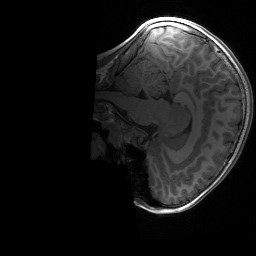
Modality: T1w
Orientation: sagittal
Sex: male
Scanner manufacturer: siemens
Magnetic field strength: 3 T
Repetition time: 1.9 s
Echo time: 0.00243 s